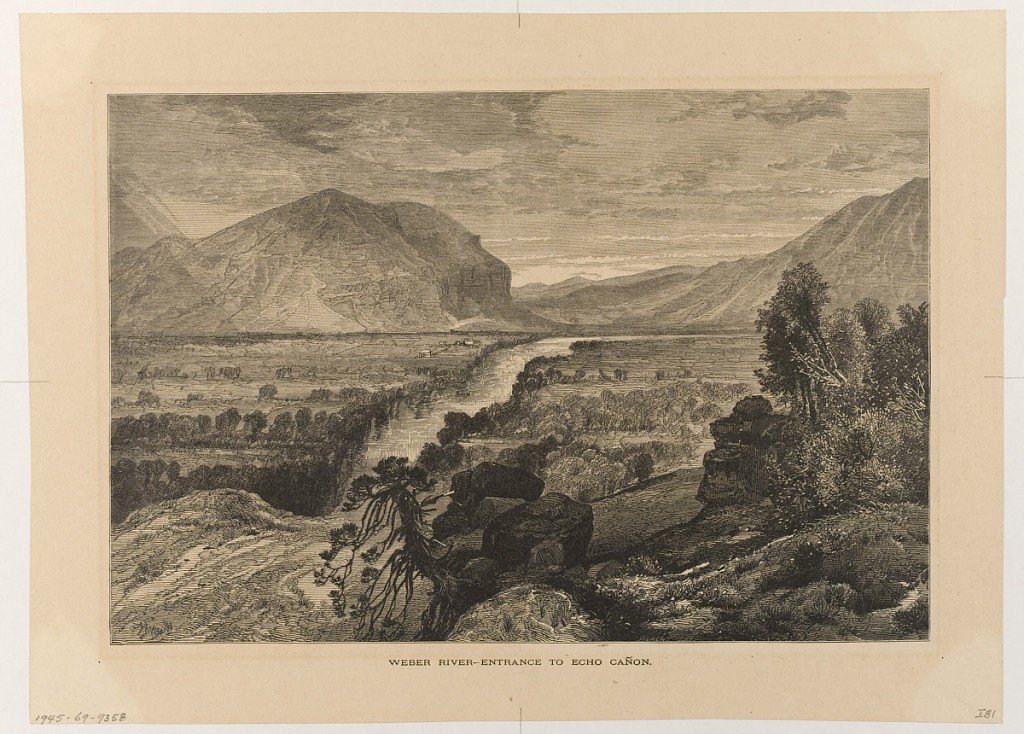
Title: Weber River, Entrance to Echo Cañon
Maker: Thomas Moran, American, b. Britain, 1837–1926
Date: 1874
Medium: Wood engraving on cream wove paper
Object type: Print
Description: View of landscape with mountains in the distance; river running through to opening on the lower left and trees on rock formations at right.